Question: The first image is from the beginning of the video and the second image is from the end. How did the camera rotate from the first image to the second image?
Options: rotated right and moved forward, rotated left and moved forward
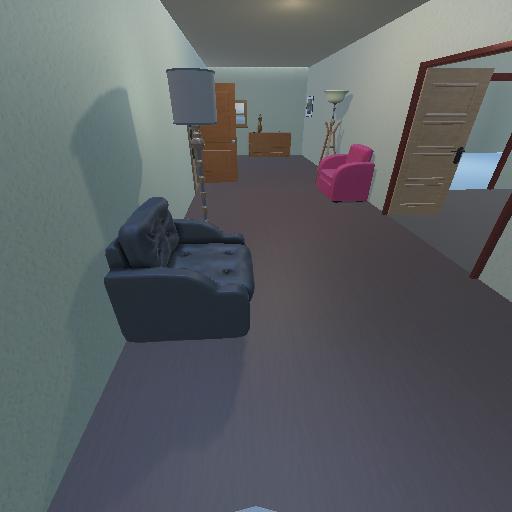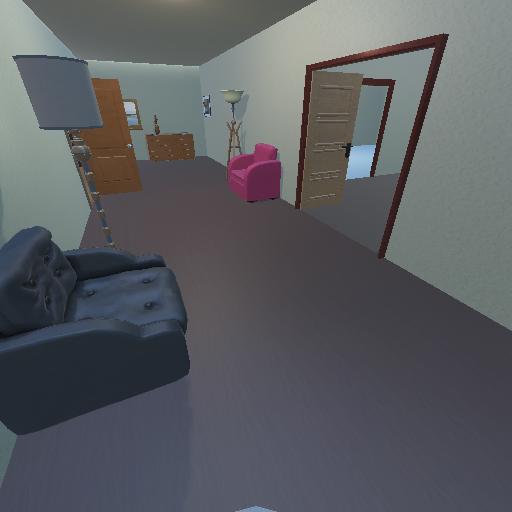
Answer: rotated right and moved forward